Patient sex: M
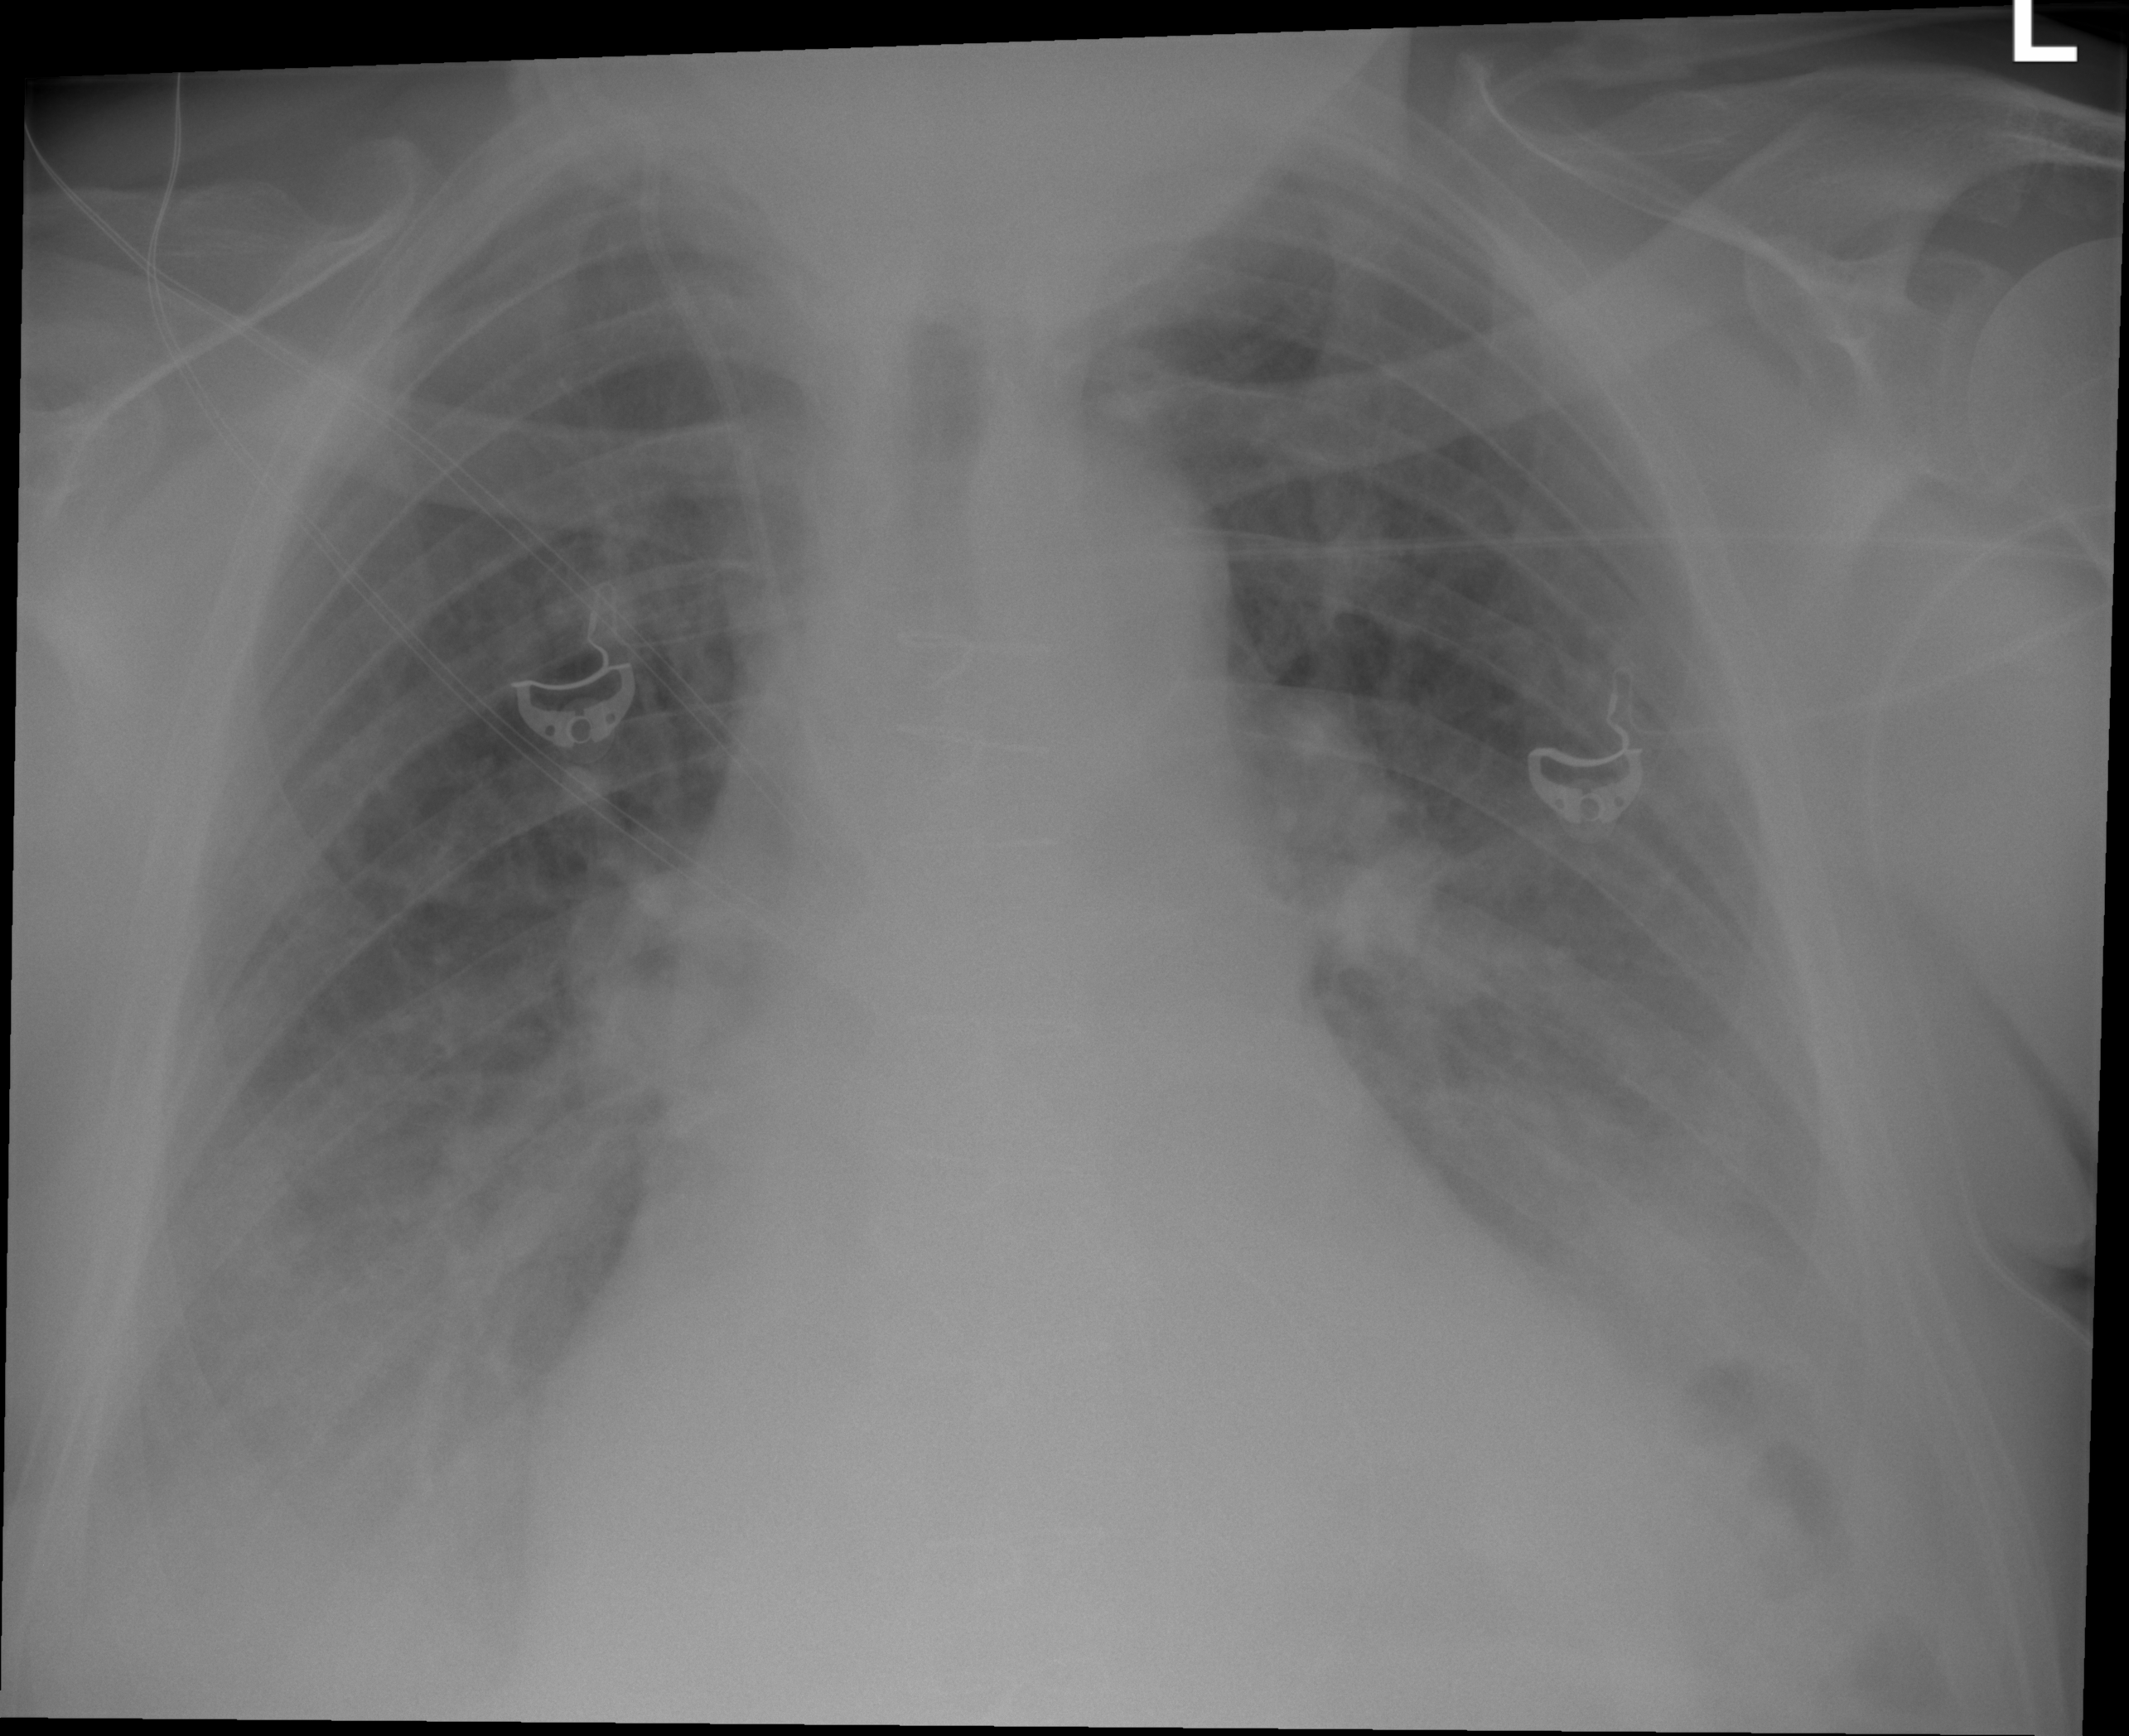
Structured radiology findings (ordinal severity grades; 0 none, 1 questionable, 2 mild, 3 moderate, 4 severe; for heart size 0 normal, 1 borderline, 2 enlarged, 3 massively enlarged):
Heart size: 2
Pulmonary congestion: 2
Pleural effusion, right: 2
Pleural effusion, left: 2
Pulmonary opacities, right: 0
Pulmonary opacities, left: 0
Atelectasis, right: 2
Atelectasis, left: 2